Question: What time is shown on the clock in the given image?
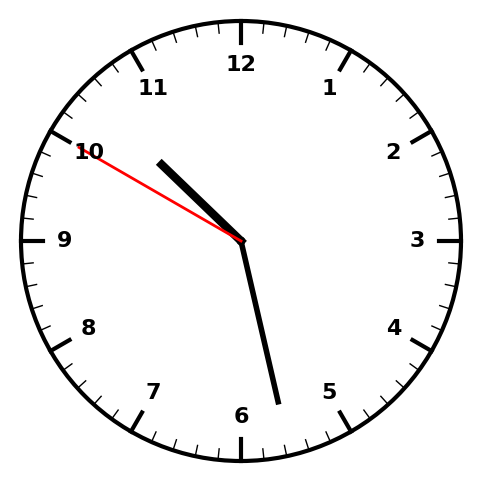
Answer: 10:27:50